Question: I am following Michael Hart'l RoR Tutorial but seem to have a problem getting the authentication_pages test "with valid information" to pass in chapter 8.
Specifically, the test complains that the relevant links are missing from the page, even though when I actually visit the page, they are there just fine. In fact, even when I hard these links into every page, the tests complain that the relevant links are not present.
The tests are below: the failing ones are the ones 'with valid information' - everything apart from the it { should have_title(user.name) }
'''
require 'spec_helper'
describe "AuthenticationPages" do
subject {page}
describe "signin page" do
before {visit signin_path}
it {should have_content("Sign in")}
it {should have_title("Sign in")}
describe "with invalid information" do
before {click_button('Sign in')}
it {should have_title('Sign in')}
it {should have_selector("div.alert.alert-error", text: "Invalid")}
describe "after visiting another page" do
before {click_link "Home"}
it {should_not have_selector("div.alert.alert-error", text: "Invalid")}
end
end
**describe "with valid information" do
let(:user) { FactoryGirl.create(:user) }
before do
fill_in "Email", with: user.email.upcase
fill_in "Password", with: user.password
click_button "Sign in"
end
it { should have_title(user.name) }
it { should have_link('Profile', href: user_path(user)) }
it { should have_link('Sign out', href: signout_path) }
it { should_not have_link('Sign in', href: signin_path) }
it { should have_content('This is the user page')}**
end
end
end
'''
Here's the error message:
'''
......................................FFFF
Failures:
1) AuthenticationPages signin page with valid information should have link "Sign out", {:href=>"/signout"}
Failure/Error: it { should have_link('Sign out', href: signout_path) }
expected #has_link?("Sign out", {:href=>"/signout"}) to return true, got false
# ./spec/requests/authentication_pages_spec.rb:34:in 'block (4 levels) in <top (required)>'
2) AuthenticationPages signin page with valid information should have content "This is the user page"
Failure/Error: it { should have_content('This is the user page')}
expected #has_content?("This is the user page") to return true, got false
# ./spec/requests/authentication_pages_spec.rb:36:in 'block (4 levels) in <top (required)>'
3) AuthenticationPages signin page with valid information should not have link "Sign in", {:href=>"/signin"}
Failure/Error: it { should_not have_link('Sign in', href: signin_path) }
expected #has_link?("Sign in", {:href=>"/signin"}) to return false, got true
# ./spec/requests/authentication_pages_spec.rb:35:in 'block (4 levels) in <top (required)>'
4) AuthenticationPages signin page with valid information should have link "Profile", {:href=>"/users/1"}
Failure/Error: it { should have_link('Profile', href: user_path(user)) }
expected #has_link?("Profile", {:href=>"/users/1"}) to return true, got false
# ./spec/requests/authentication_pages_spec.rb:33:in 'block (4 levels) in <top (required)>'
Finished in 0.74198 seconds
42 examples, 4 failures
Failed examples:
rspec ./spec/requests/authentication_pages_spec.rb:34 # AuthenticationPages signin page with valid information should have link "Sign out", {:href=>"/signout"}
rspec ./spec/requests/authentication_pages_spec.rb:36 # AuthenticationPages signin page with valid information should have content "This is the user page"
rspec ./spec/requests/authentication_pages_spec.rb:35 # AuthenticationPages signin page with valid information should not have link "Sign in", {:href=>"/signin"}
rspec ./spec/requests/authentication_pages_spec.rb:33 # AuthenticationPages signin page with valid information should have link "Profile", {:href=>"/users/1"}
'''
Here's a screenshot of the page after signin

One of the catches is that I can't sign out now!! (i haven't got to the bit of the tutorial where you actually enable sign out yet).
Here's the markup in _header_html.erb which provides the header to the application:
'''
<header class="navbar navbar-fixed-top navbar-inverse">
<div class="navbar-inner">
<div class="container">
<%= link_to "sample app", root_path, id: "logo" %>
<nav>
<ul class="nav pull-right">
<li><%= link_to "Home", root_path %></li>
<li><%= link_to "Help", help_path %></li>
<% if signed_in? %>
<li><%= link_to "Users", '#' %></li>
<li id="fat-menu" class="dropdown">
<a href="#" class="dropdown-toggle" data-toggle="dropdown">
Account <b class="caret"></b>
</a>
<ul class="dropdown-menu">
<li><%= link_to "Profile", current_user %></li>
<li><%= link_to "Settings", '#' %></li>
<li class="divider"></li>
<li>
<%= link_to "Sign out", signout_path, method: "delete" %>
</li>
</ul>
</li>
<% else %>
<li><%= link_to "Sign in", signin_path %></li>
<% end %>
</ul>
</nav>
</div>
</div>
</header>
'''
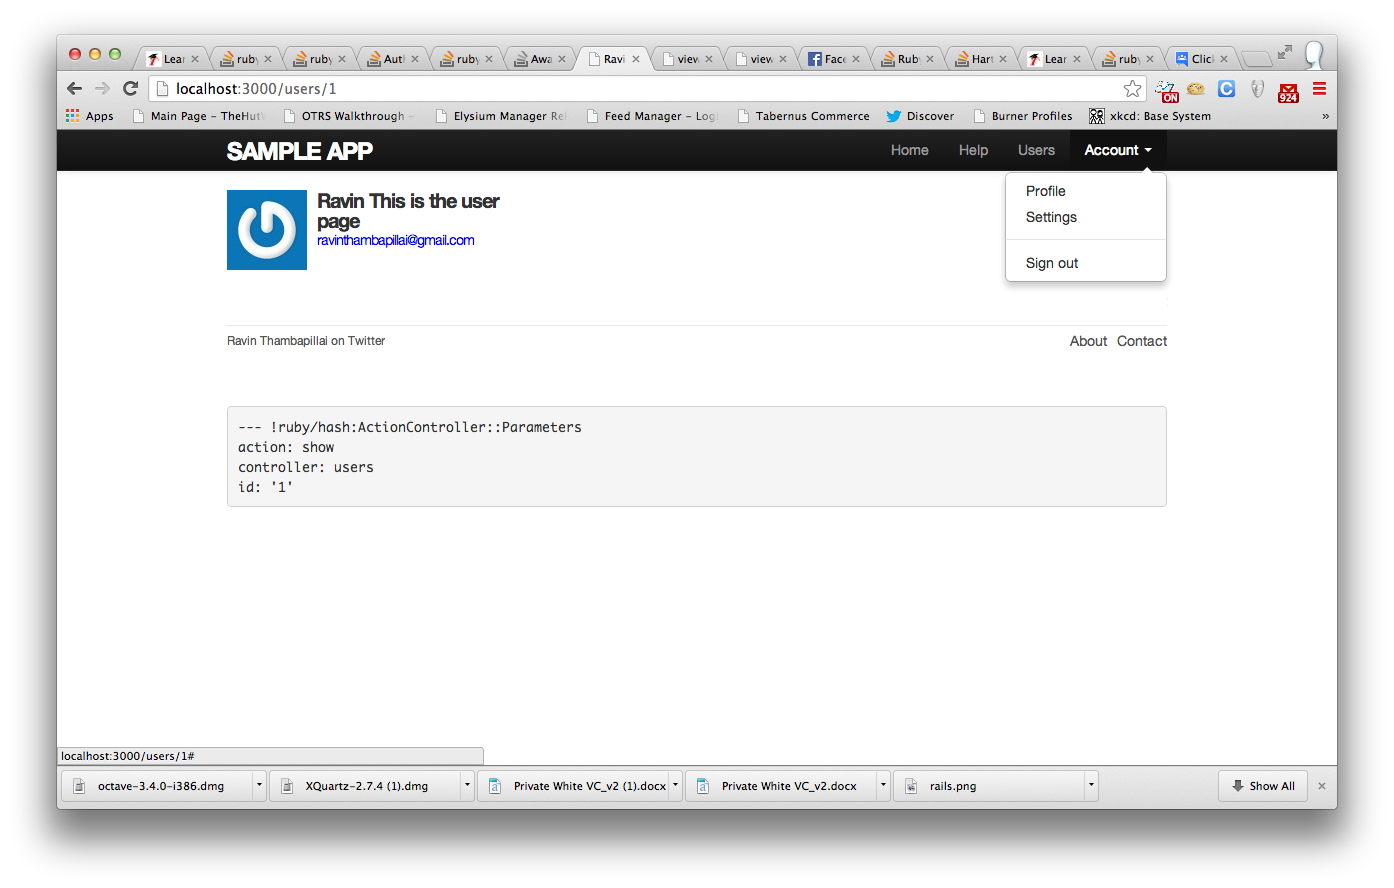
Answer: Your spec and _header looks fine. While you can signin manually, the problem is in how the data is passed to Capybara, because test results demonstrate that signin was unsuccessful.
Do following things
0) Reinitiate test database
'''
$ bundle exec rake test:prepare
'''
1) Check Factory in factories.rb
'''
FactoryGirl.define do
factory :user do
name "John Smith"
email "john@example.com"
password "foobar"
password_confirmation "foobar"
end
end
'''
2) Check fields names in '/app/views/sessions/new.html.erb. They should looks like
for 'form_tag' case
'''
<%= f.label :email %>
'''
OR
for 'form_for' case
'''
<%= label_tag :email, "Email" %>
'''
3) Check that titles on the buttons match those in spec